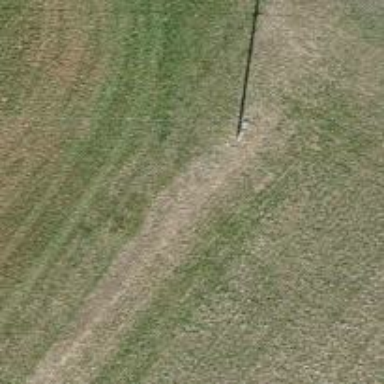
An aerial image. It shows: Power pole.